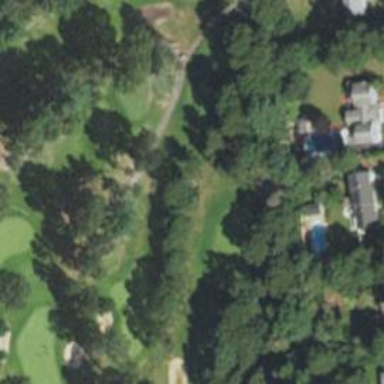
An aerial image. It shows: Path used for both walking and golf.